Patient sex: M
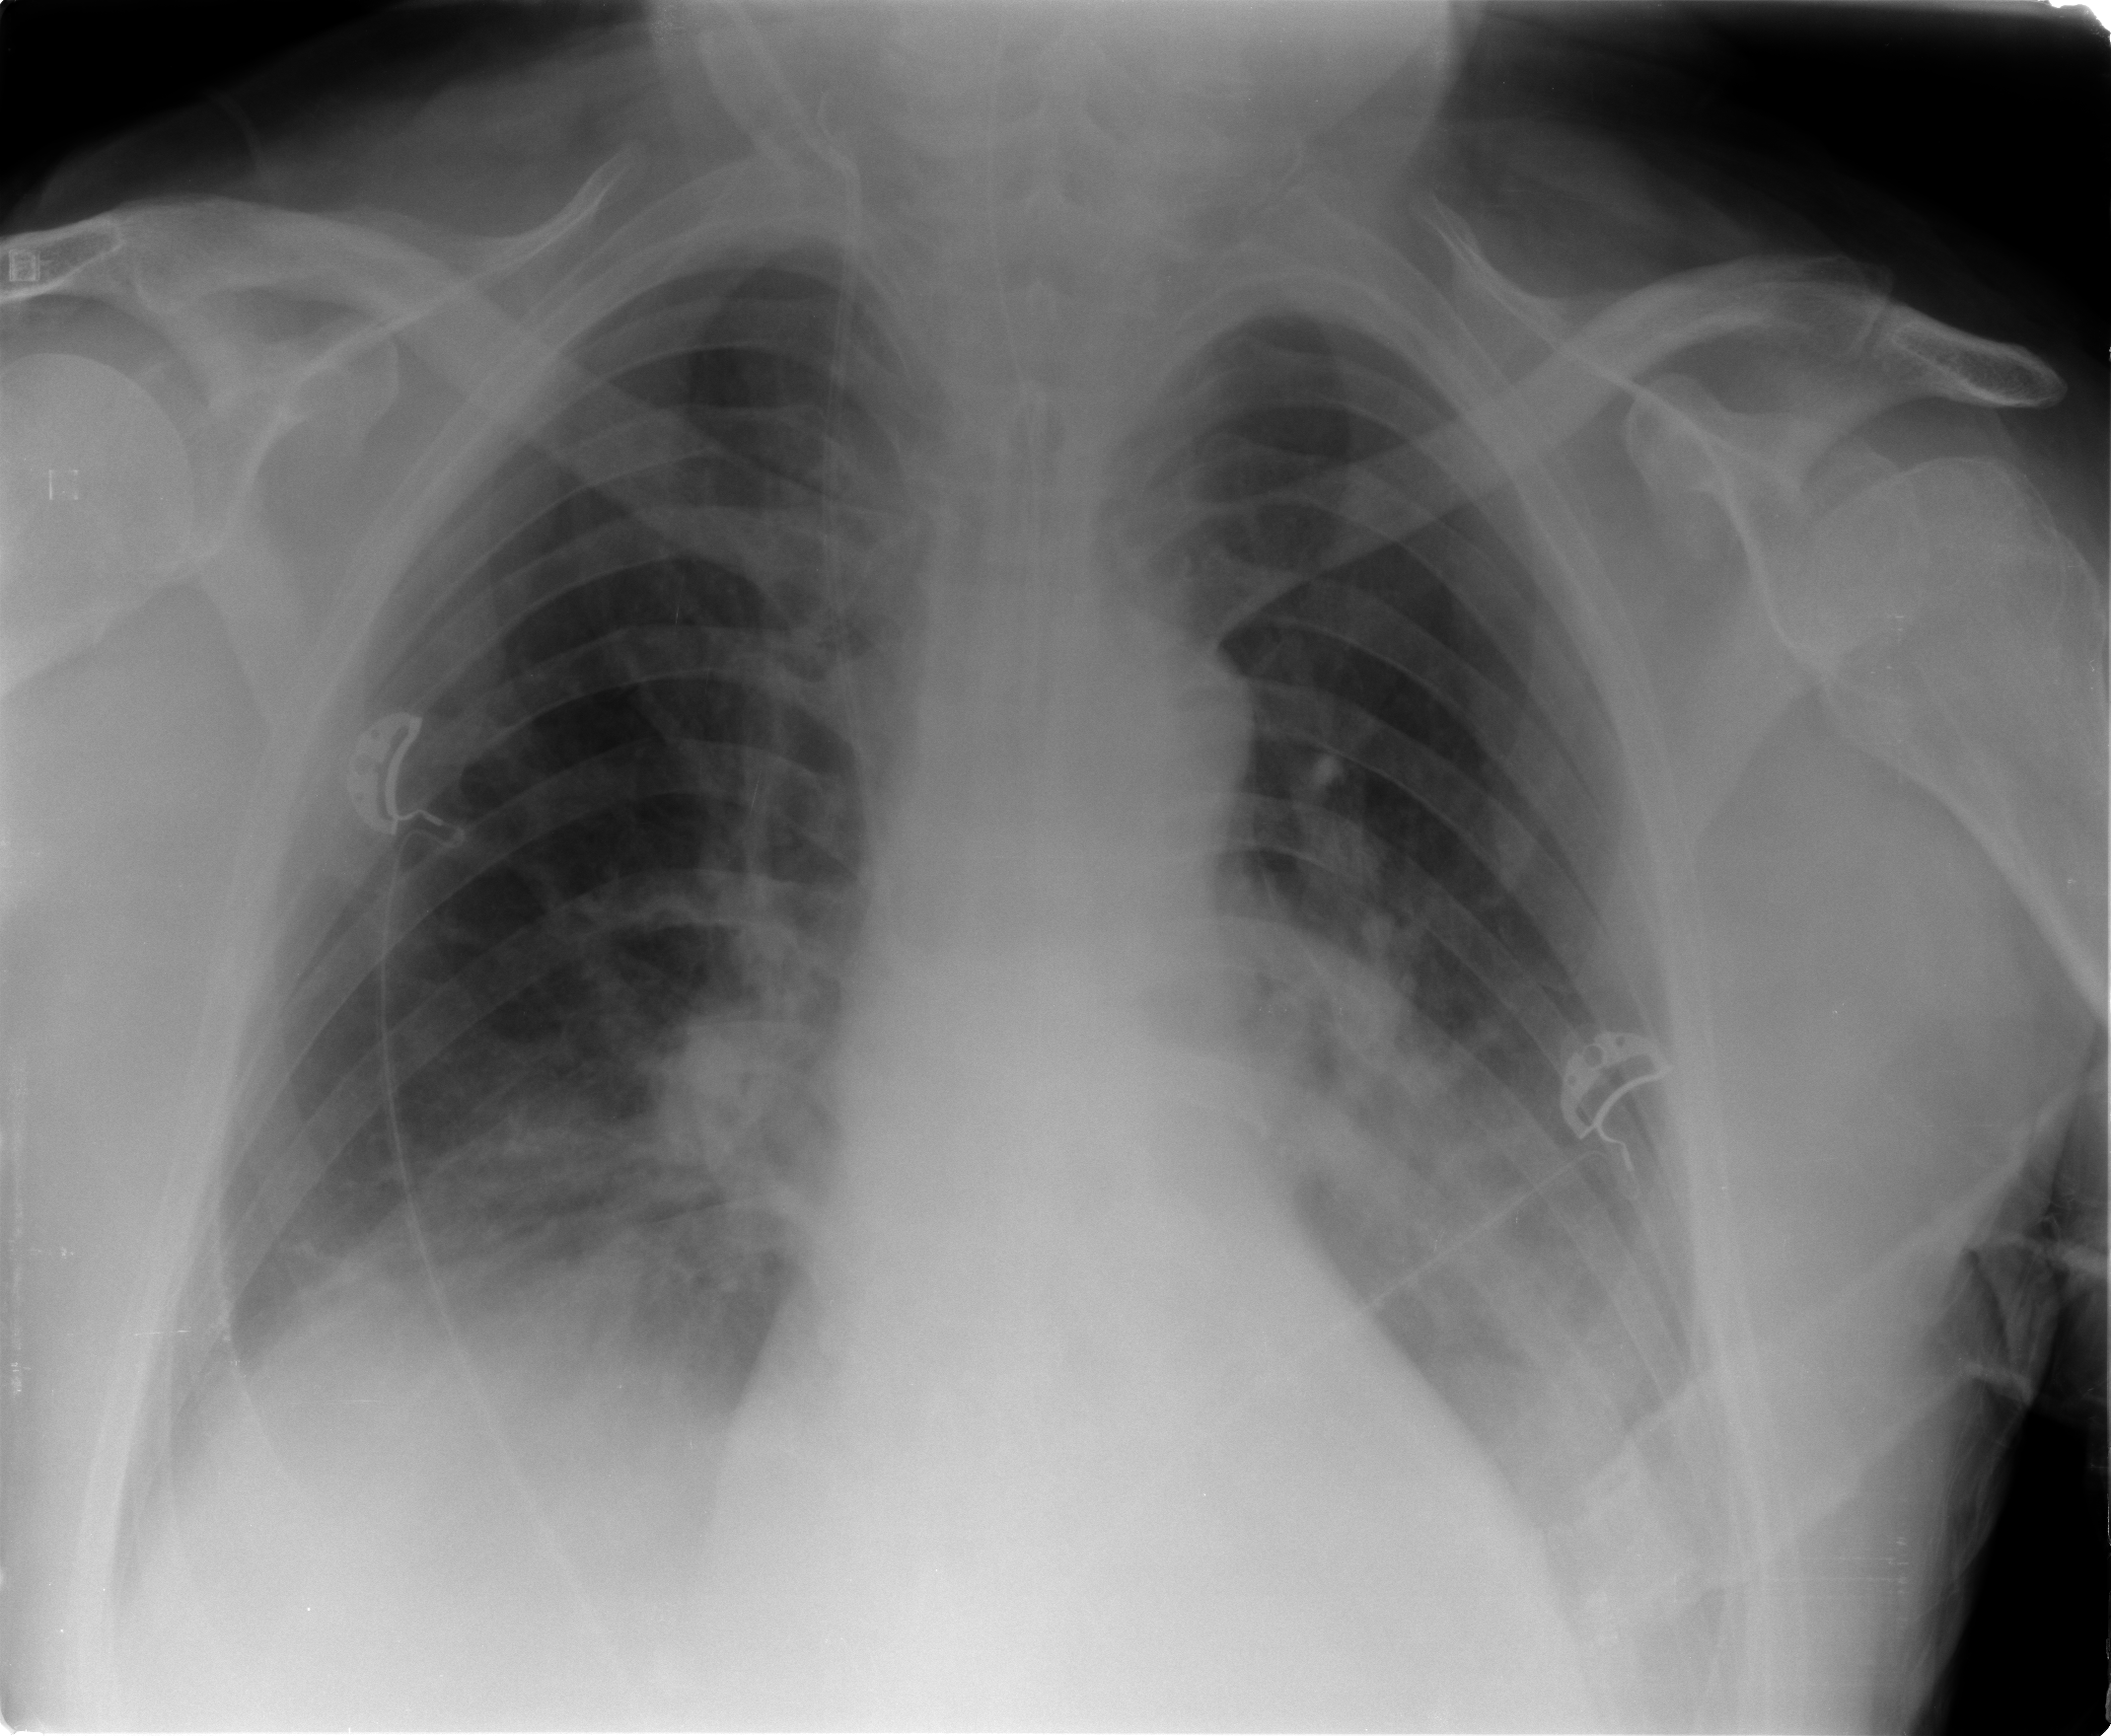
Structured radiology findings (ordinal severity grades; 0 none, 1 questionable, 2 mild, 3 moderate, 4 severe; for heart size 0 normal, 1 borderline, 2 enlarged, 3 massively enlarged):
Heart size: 0
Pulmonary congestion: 2
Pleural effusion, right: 1
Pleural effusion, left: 2
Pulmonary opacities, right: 0
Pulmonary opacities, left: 0
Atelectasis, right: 2
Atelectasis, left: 2